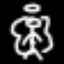
Label: angel